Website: macys
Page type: stored-credit-cards
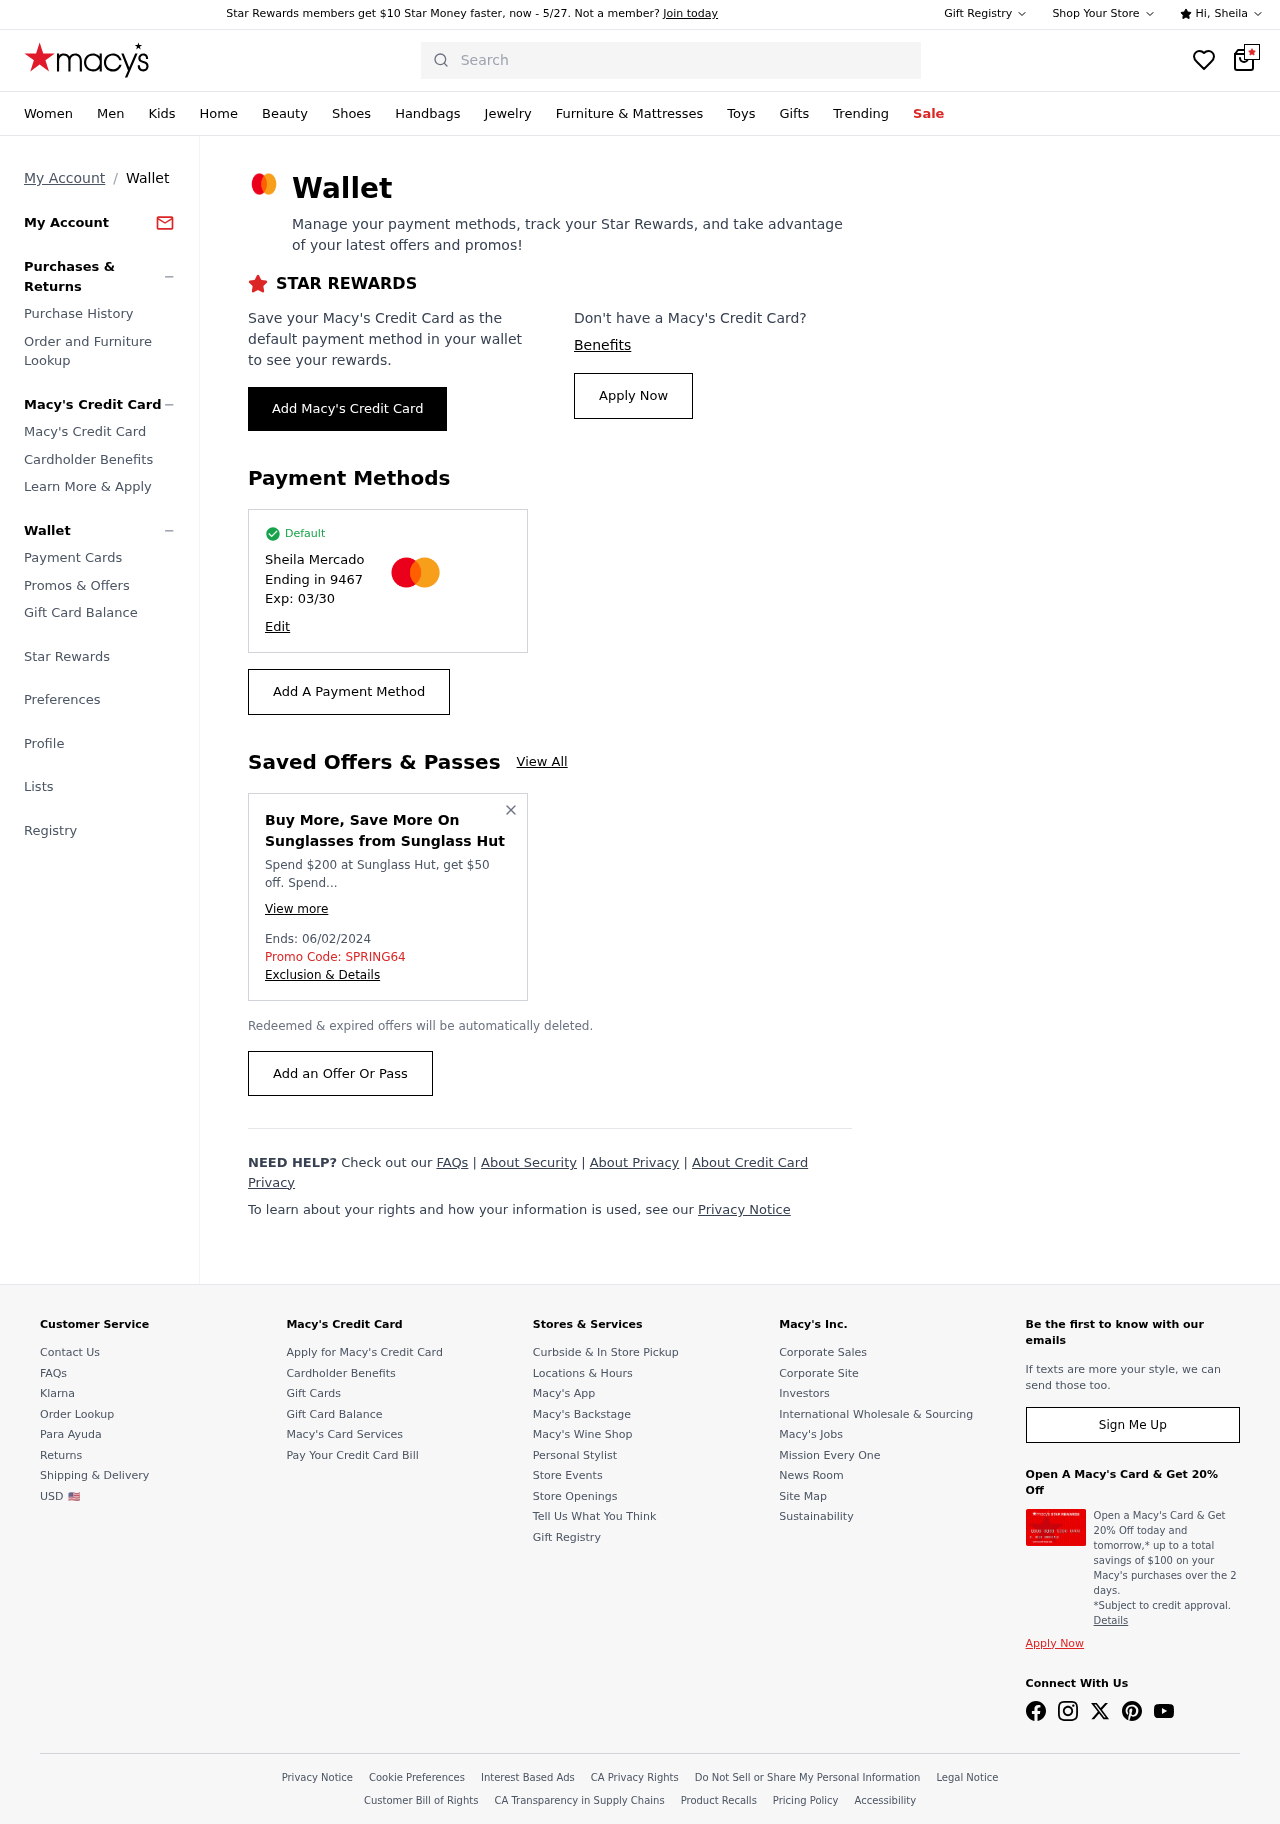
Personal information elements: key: PII_CARD_EXPIRY
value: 03/30
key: PII_CARD_LAST4
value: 9467
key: PII_FIRSTNAME
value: Sheila
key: PII_FULLNAME
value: Sheila Mercado
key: PII_PROMO_CODE
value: SPRING64
Search elements: key: HEADER_SEARCH
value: Search